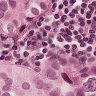
Metastatic tissue present: yes